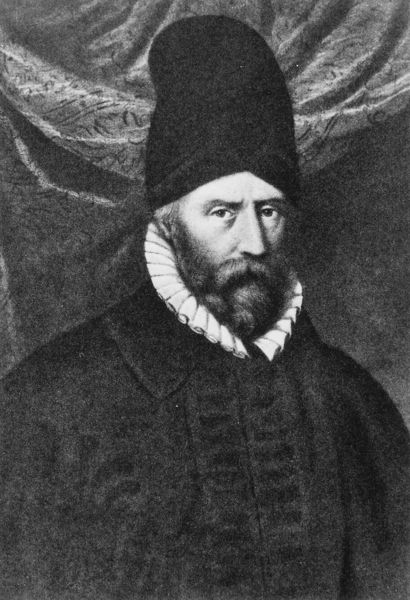
Titel: Selbstportrait
Künstler: Giuseppe Arcimboldo
Schlagwörter: gemälde, mann, weiß, grau, hut, licht, mund, nase, ohr, schwarz, blick, bart, jacke, mütze, augen, böse, falten, kragen, pelz, spitze, vollbart, bild, portrait, porträt, vorhang, öl, mantel, stoff, lippen, renaissance, kopfbedeckung, ernst, raffung, druck, schwarzweiß, stehkragen, brokat, sprechend, turban, amsterdam, rotterdam, nn